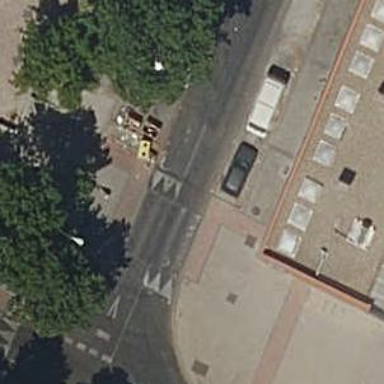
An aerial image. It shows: Footway with asphalt surface featuring zebra crossing.